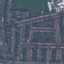
Land use / land cover: Residential